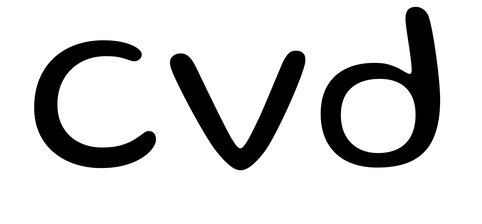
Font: Gluten_Light